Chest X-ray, PA view. Patient: 35 years old, sex F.
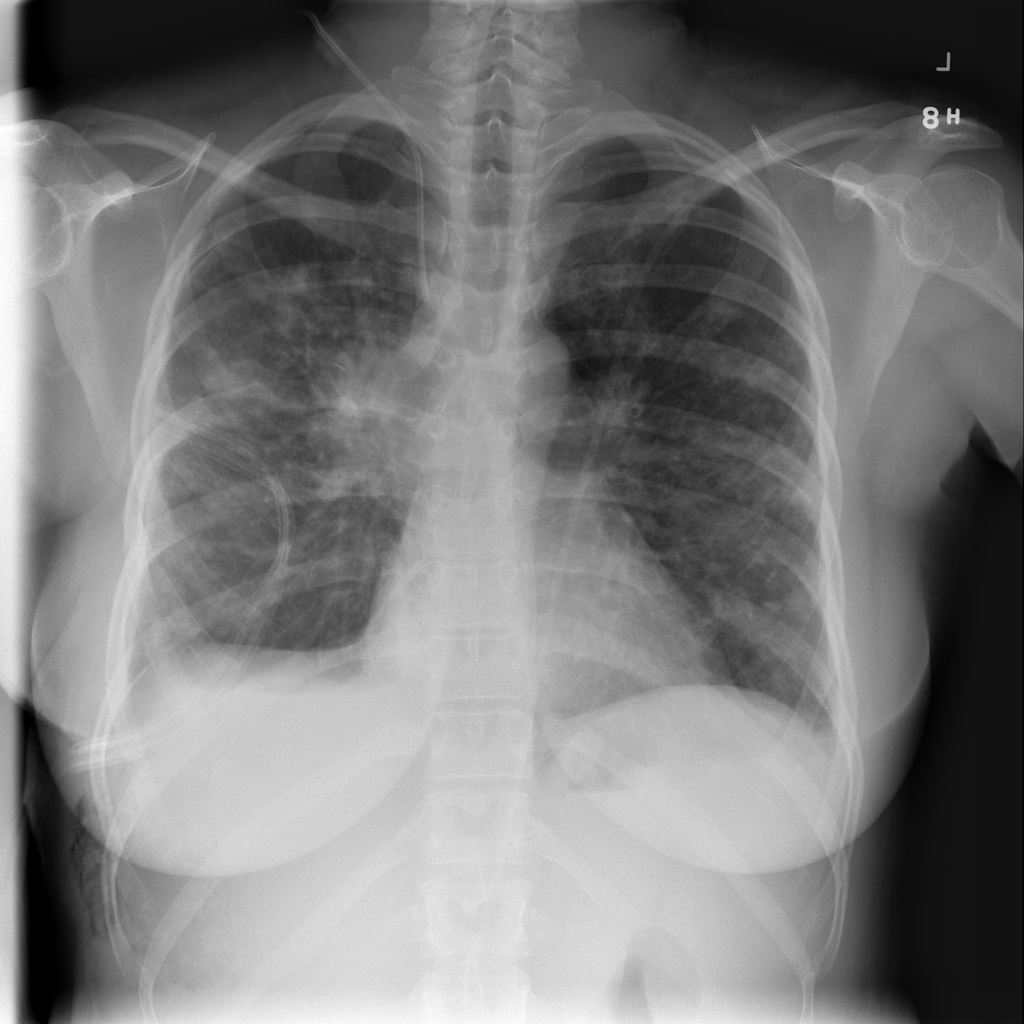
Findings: No Finding